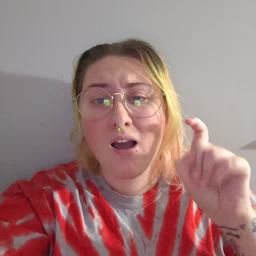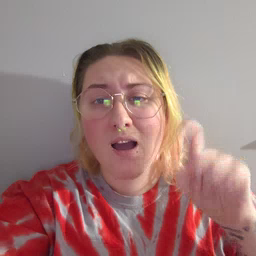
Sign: haveto